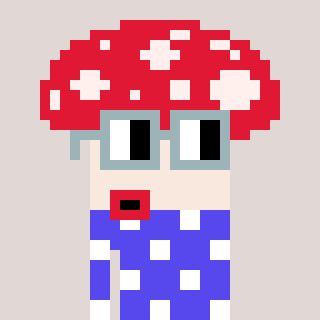
a pixel art character with square dark gray glasses, a mushroom-shaped head and a computerblue-colored body on a warm background